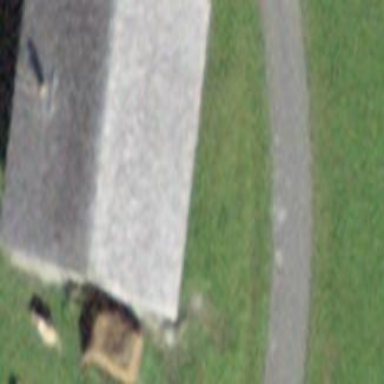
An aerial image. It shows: Barn.